Question: How can I add a line at the top of a Table in LibGdx ?
'''
tableName.add(rowElement);
'''
In this way, it adds a line to the end of the table (bottom). I need to do the opposite.
'''
tableName.add(rowElement).align(Align.top); // didn't work
'''
Code:
'''
Table mainTable = new Table();
mainTable.center().top();
Table message = new Table(skin);
Label messageName = new Label("ImYourFather", skin);
message.add(messageName).row();
Label messageText= new Label("THIRD MeSSaGE", skin);
message.add(messageText).row();
mainTable.add(message).align(Align.top).row();
'''

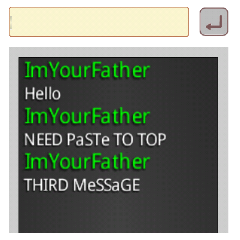
Answer: However, there are workarounds.
According to libgdx <URL> :
> Table allows a cell's widget to be changed or removed (by setting it
to null), but Table currently does not allow cells to be inserted in
the middle or removed. To do that, the Table needs to be rebuilt: call
clearChildren to remove all children and cells, then add them all to
the Table again.If inserting or removing cells is needed, VerticalGroup or HorizontalGroup can be used.
So you can't insert cells at the top of your Table. You need to rebuild the table entirely from the beginning, or alternatively to use the <URL> class as recommended.
---
Rebuild the table each time you want to insert a message at the top.
---
Use Vertical Group
'''
// Initialize
VerticalGroup v = new VerticalGroup();
v.addActor(new Label("First row", skin))
v.addActor(new Label("Second Row", skin))
v.pack();
myScene.addActor(v);
...
// Add to the 'top'
v.addActorAt(0, new Label("I'm at the first row", skin));
v.pack();
'''
However by doing so, be aware that you will lose a part of libgdx Table's power.